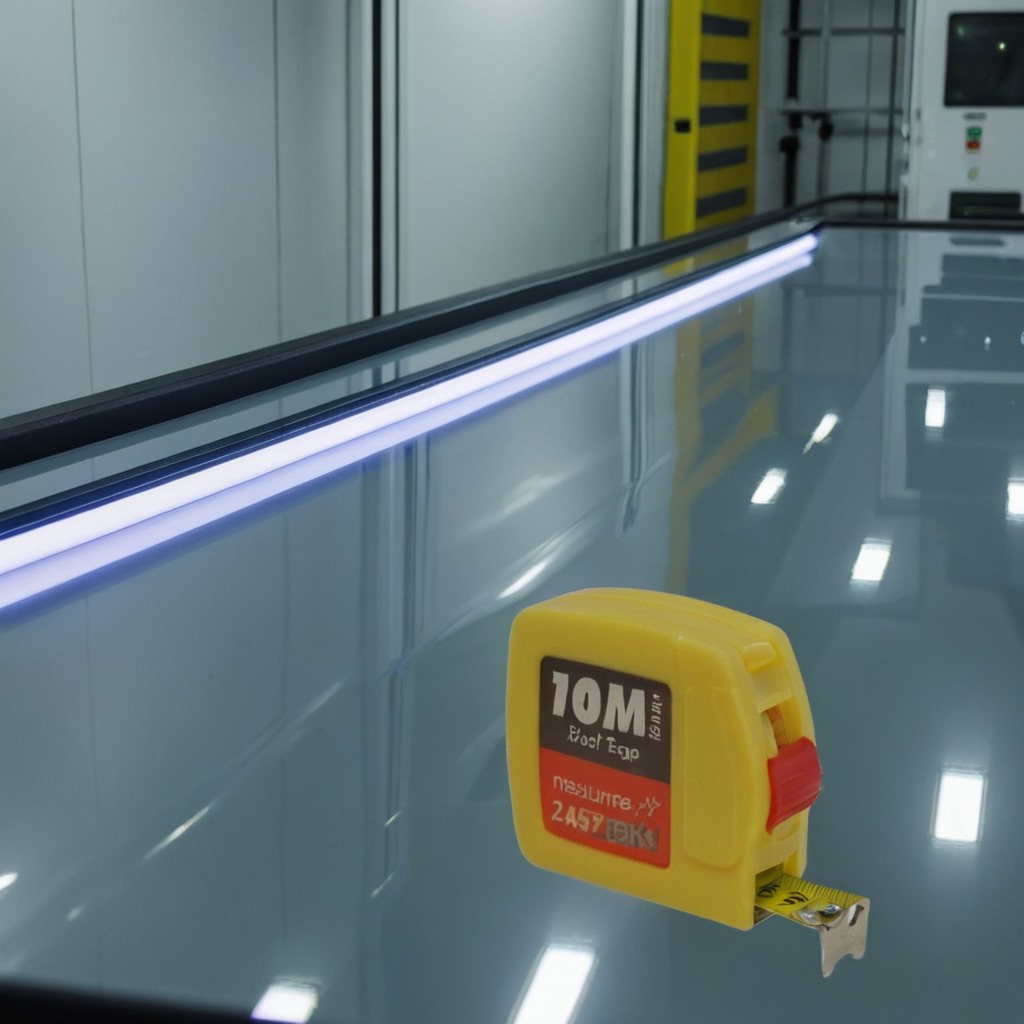
A measuring tape lies on a high-gloss table in a ship maintenance bay industrial lighting.